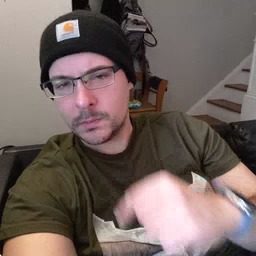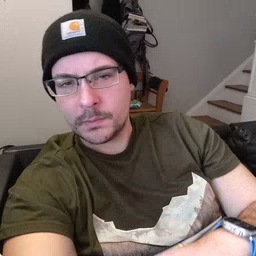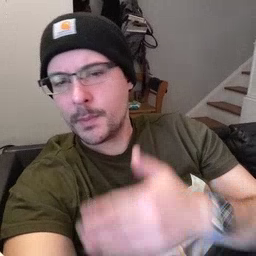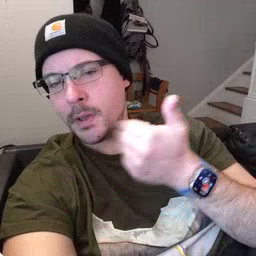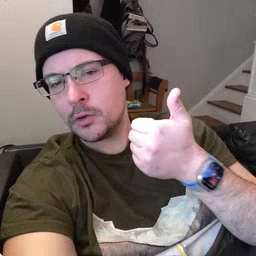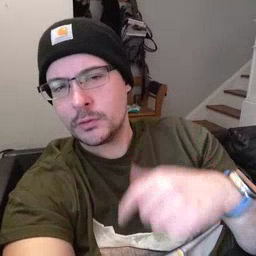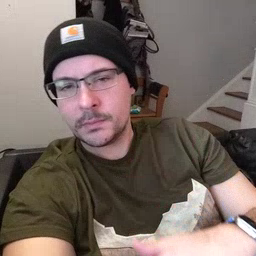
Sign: better